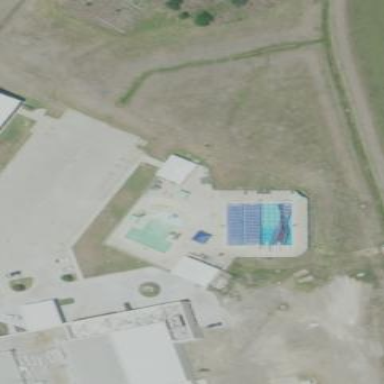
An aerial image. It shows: Sports centre specializing in swimming activities located in leisure land area.